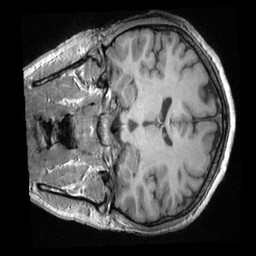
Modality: T1w
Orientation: coronal
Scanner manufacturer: ge
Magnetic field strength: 3 T
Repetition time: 0.007144 s
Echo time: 0.002616 s